Question: In my application shown on this <URL>' to handle but still it does not move the cursor to 'textbox3'. Funny thing is in code it shows currently as 'textbox3' but on the form the cursor blinks on 'tbx3'. is there away to fix this? i have also set the tab order all shown on video.
here is the animated gif of the youtube video

Here is the code in ProcessCmdKey() event and note that i have set the tab order, numericupdown3 -> 1, textbox3 --> 2 and tbx3 --> 3 and have disbled and set the TabStop to false in all other textbox controls
'''
protected override bool ProcessCmdKey(ref Message msg, Keys keyData)
{
if (keyData == Keys.Tab)
{
if (this.ActiveControl.Name == numericUpDown3.Name)
{
this.ActiveControl = this.textBox3;
Console.WriteLine(this.ActiveControl.Name);
}
}
return base.ProcessCmdKey(ref msg, keyData);
}
'''
PS- i use VS 2010 (no SPs installed)
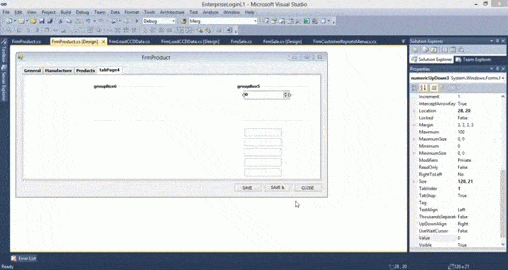
Answer: As discussed in the <URL>:
## The solution:
Reset the tab-index of your controls accordingly to what you want them to be.
Each container (panel, groupbox, etc) has their underlying control's TabIndex start at 0.
In VisualStudio there is also a handy too to visually see the TabIndex of the entire form ( > )
After doing this, remove the 'ProcessCmdKey' event, since that will mess with the tab order later on again.
As mentioned in the chat also, ensure that you are checking the TabIndex of all the controls, even those hidden behind other controls!
## The dirty method when all else fails (Not recommended, but maybe useful to know):
One (dirty) way of allowing the tabbing to work correctly is by changing the ProcessCmdKey() event handler to the code below ():
'''
protected override bool ProcessCmdKey(ref Message msg, Keys keyData)
{
if (keyData == Keys.Tab)
{
if (this.ActiveControl.Name == numericUpDown3.Name)
{
this.ActiveControl = this.textBox3;
Console.WriteLine(this.ActiveControl.Name);
return true; // Stop the processing of additional key presses
}
}
return base.ProcessCmdKey(ref msg, keyData);
}
'''
What that 'return true' does is it prevents any additional KeyPress events from firing. So use it with caution and care, test your code after you implement the change to ensure everything still functions as planned.
The optimal (and clean) fix for this problem would be figuring out why the tabbing order is not adhered to in this case. When that is done, then the handling of the 'ProcessCmdKey()' event should be removed and the normal tabbing order be allowed to flow.